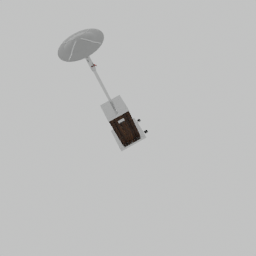
Label: lighting